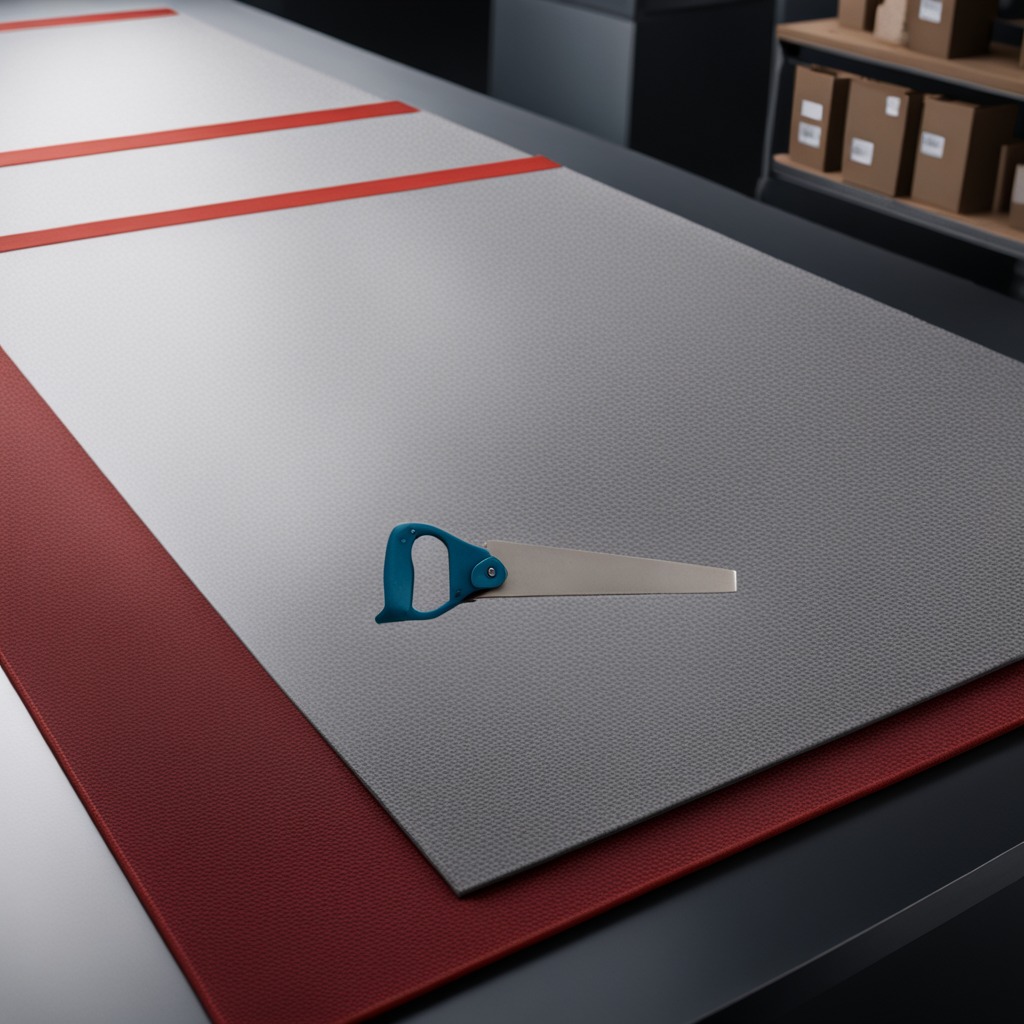
A metal saw is lying on the clean granite tabletop.